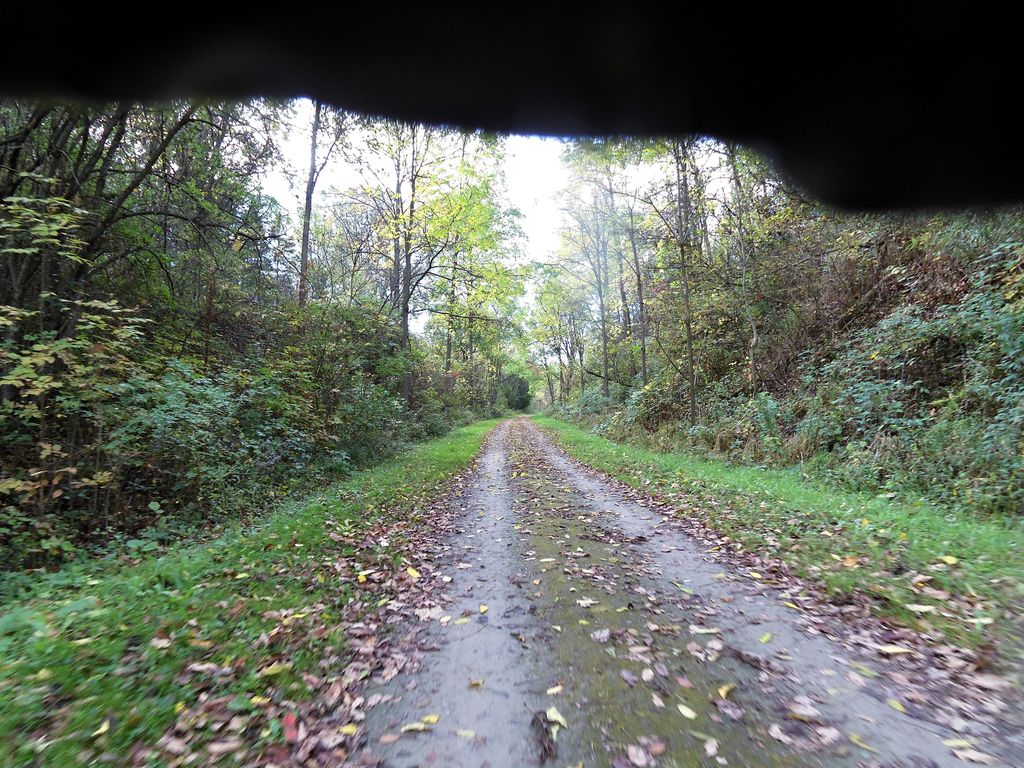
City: hamilton